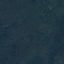
Label: Forest